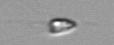
Label: flagellate